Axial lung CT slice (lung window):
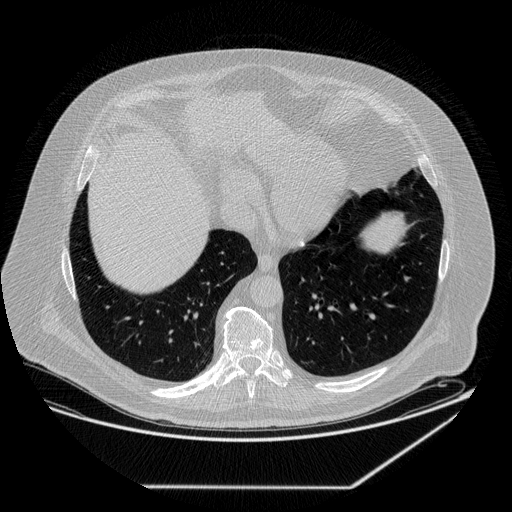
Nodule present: no